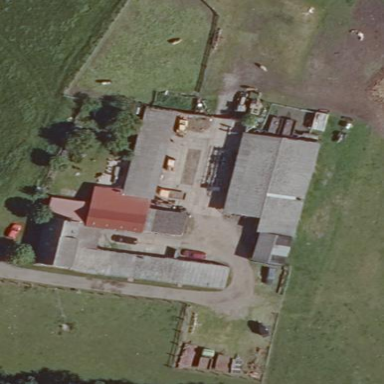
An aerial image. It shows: Farmyard area.